RGB frame:
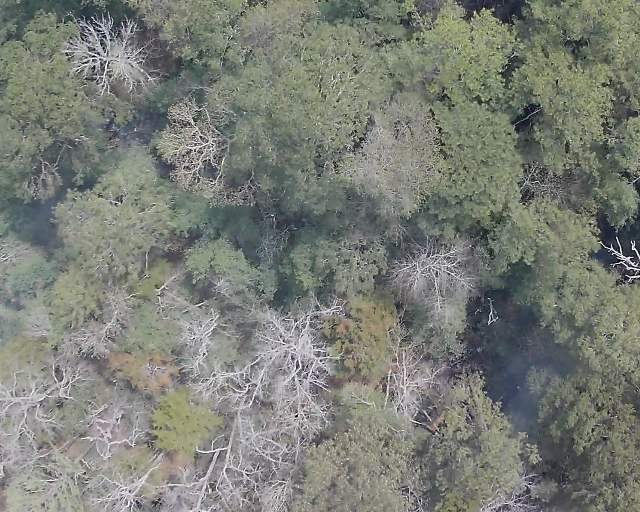
Thermal frame:
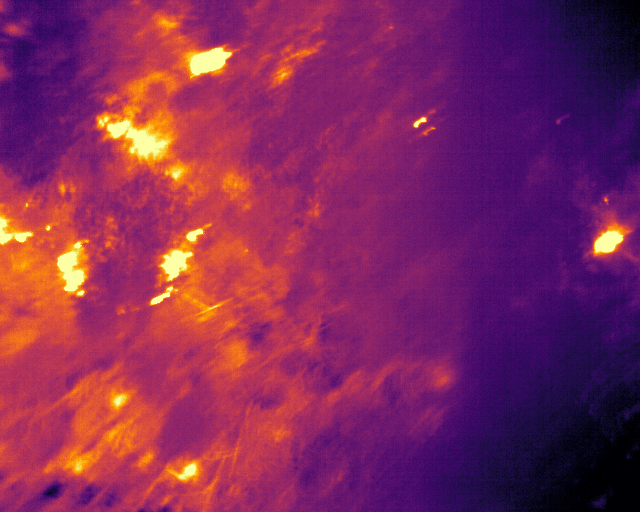
Captured: 2026-02-26 03:40:54
Pixels at or above 80 °C: 409 (fraction of frame: 0.001248)